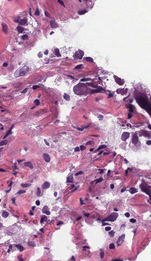
Tumor epithelial tissue: no
Tumor-associated stroma tissue: yes
Normal tissue: no